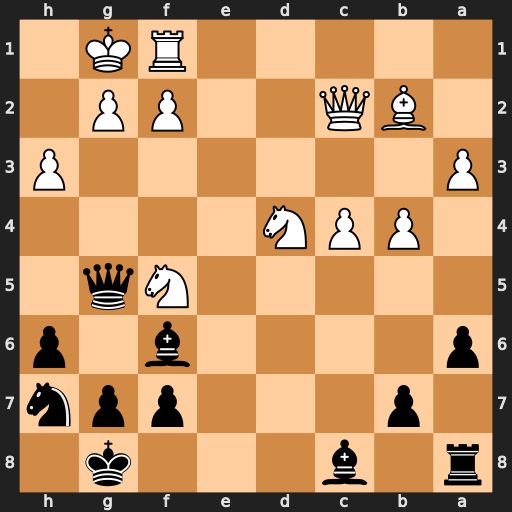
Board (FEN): r1b3k1/1p3ppn/p4b1p/5Nq1/1PPN4/P6P/1BQ2PP1/5RK1
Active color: b
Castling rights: -
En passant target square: -
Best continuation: Bxf5 Nxf5 Bxb2